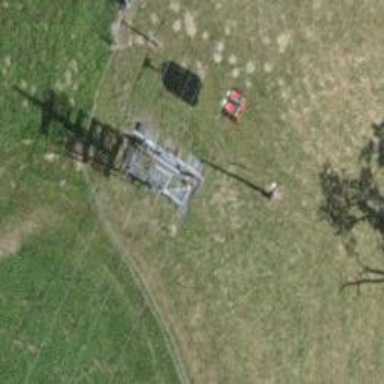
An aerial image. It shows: Pylon used for aerialway.